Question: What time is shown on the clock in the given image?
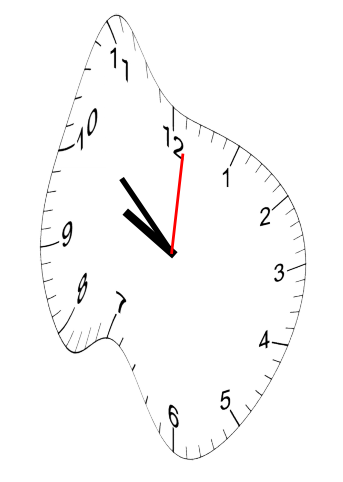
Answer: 09:52:01